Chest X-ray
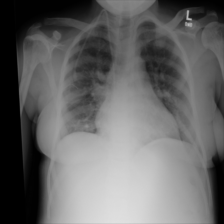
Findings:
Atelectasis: negative
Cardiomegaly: negative
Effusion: negative
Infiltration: negative
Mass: negative
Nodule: negative
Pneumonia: negative
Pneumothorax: negative
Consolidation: negative
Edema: negative
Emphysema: negative
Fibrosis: negative
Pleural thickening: negative
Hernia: negative